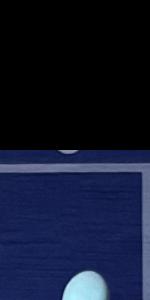
Label: Empty